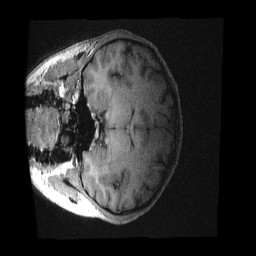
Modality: T1w
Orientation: coronal
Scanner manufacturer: ge
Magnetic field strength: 3 T
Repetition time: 0.00726 s
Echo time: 0.002532 s